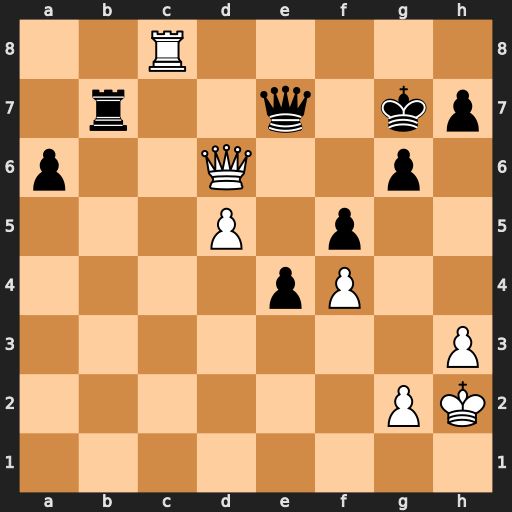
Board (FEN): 2R5/1r2q1kp/p2Q2p1/3P1p2/4pP2/7P/6PK/8
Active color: w
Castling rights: -
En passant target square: -
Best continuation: Qxe7+ Rxe7 d6 Rf7 Rc7